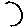
Label: circle